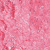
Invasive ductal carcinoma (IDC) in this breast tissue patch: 0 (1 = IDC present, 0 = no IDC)